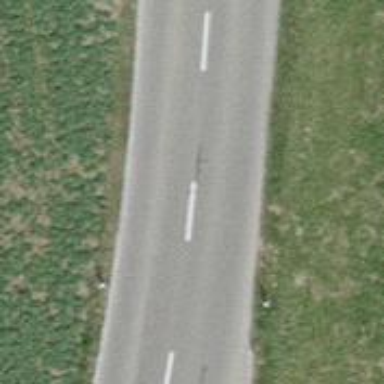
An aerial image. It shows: Tertiary road with asphalt surface.